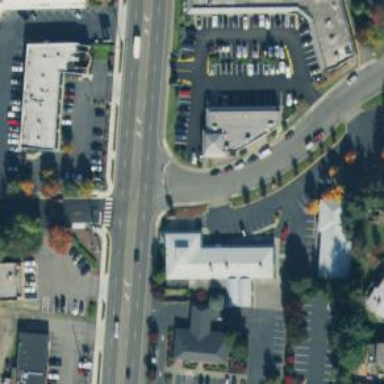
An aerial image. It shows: Primary road with asphalt surface. There is separate sidewalk.